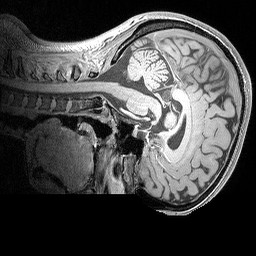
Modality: MP2RAGE
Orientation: sagittal
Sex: female
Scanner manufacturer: siemens
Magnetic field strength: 3 T
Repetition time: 5 s
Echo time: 0.00292 s